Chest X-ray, AP view. Patient: 74 years old, sex M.
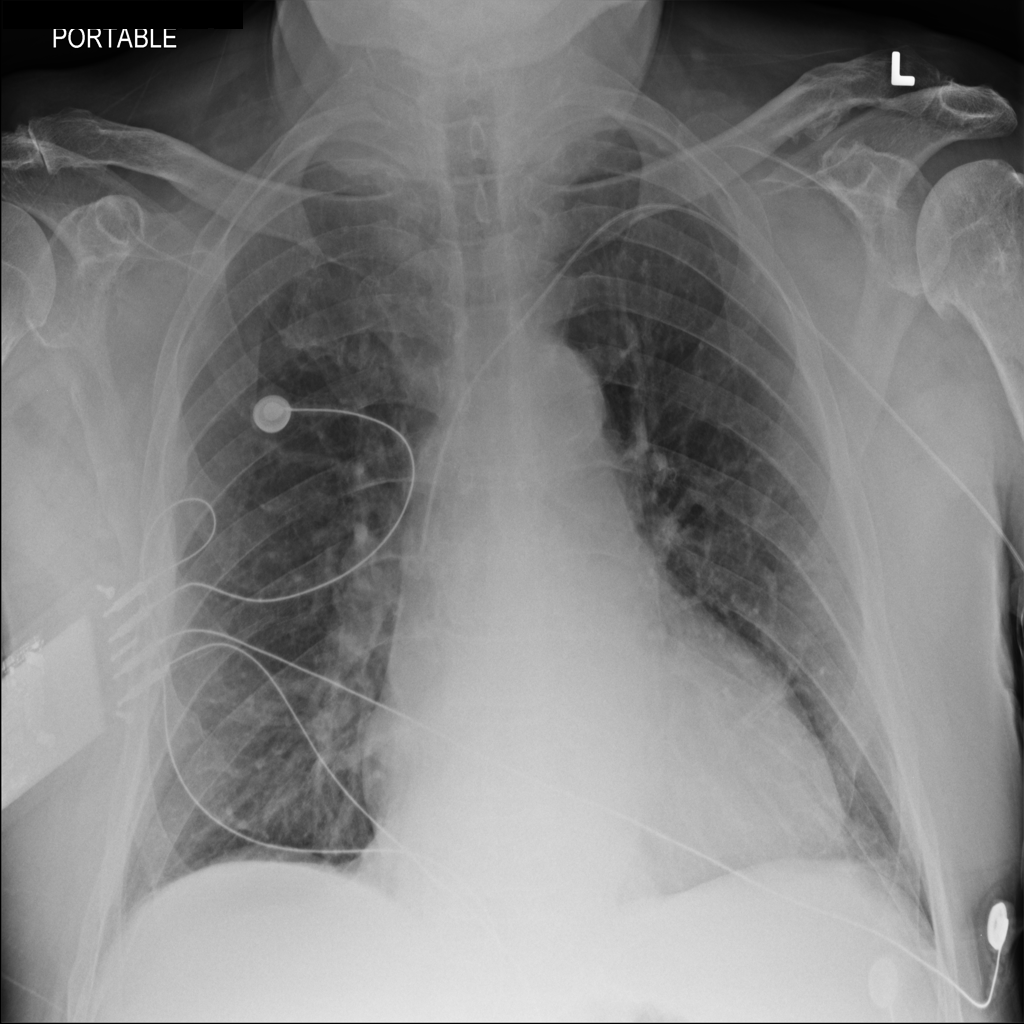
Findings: No Finding